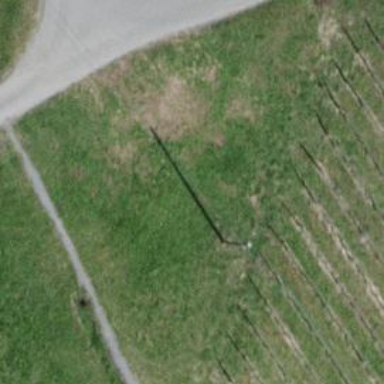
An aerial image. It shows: Minor power line.